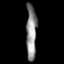
Tissue: prostate
Cell type: T cells
Senescence score: 0.2776
Nuclear area (px): 576
Mean DAPI intensity: 138.786